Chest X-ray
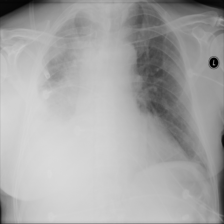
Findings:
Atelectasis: negative
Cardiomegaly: negative
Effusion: positive
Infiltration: negative
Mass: negative
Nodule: negative
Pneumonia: negative
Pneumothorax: negative
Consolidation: negative
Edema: negative
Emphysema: negative
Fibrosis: negative
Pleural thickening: negative
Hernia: negative